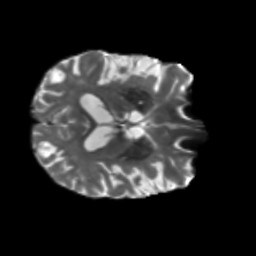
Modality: T2w
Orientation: axial
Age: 58
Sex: male
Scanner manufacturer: siemens
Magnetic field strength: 3 T
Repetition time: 5.25 s
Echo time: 0.08 s